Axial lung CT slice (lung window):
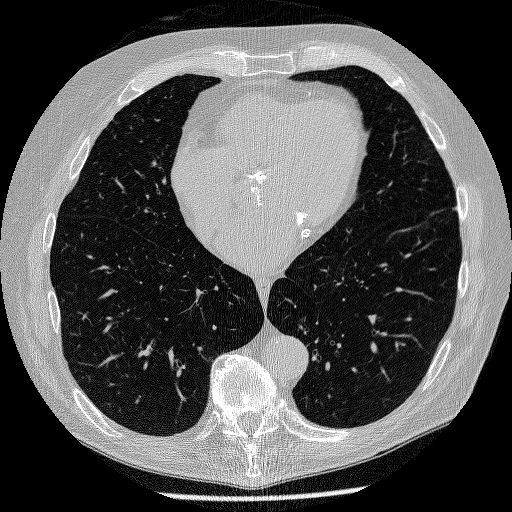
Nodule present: no